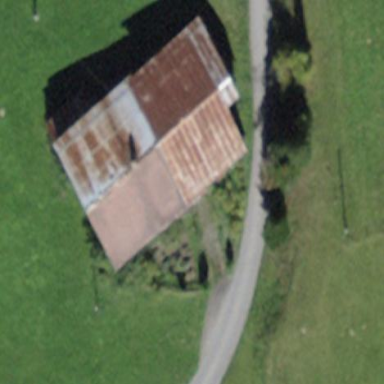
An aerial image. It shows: Rural barn.